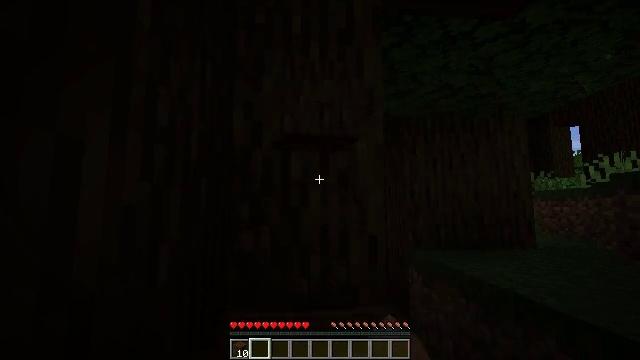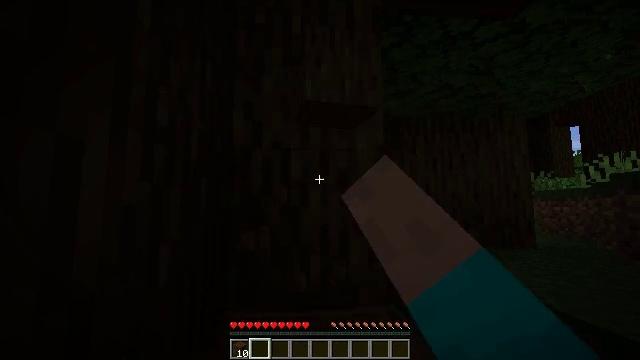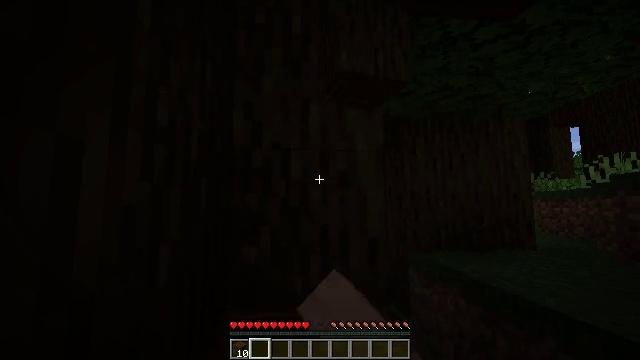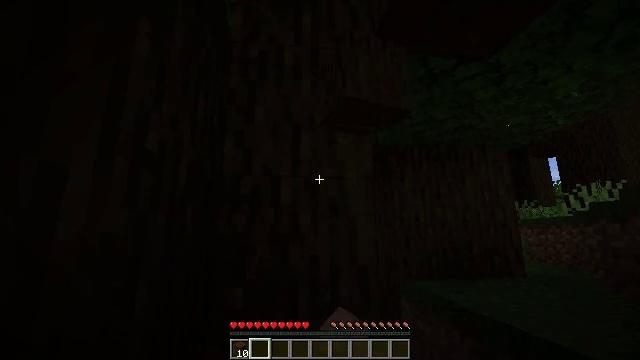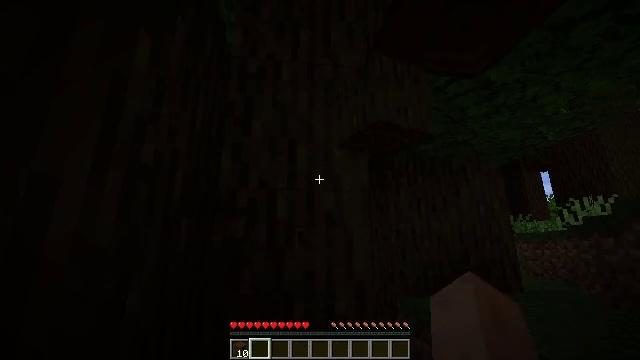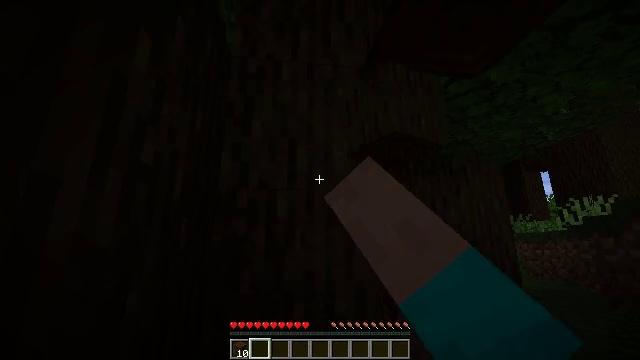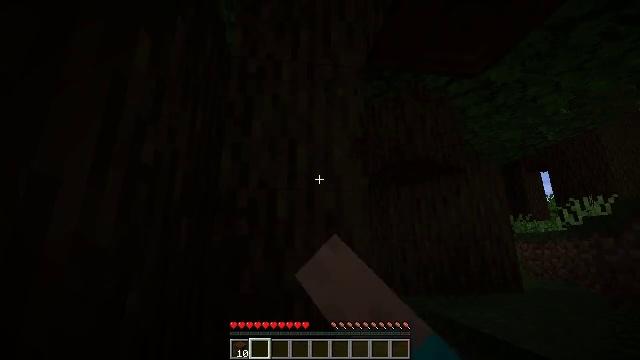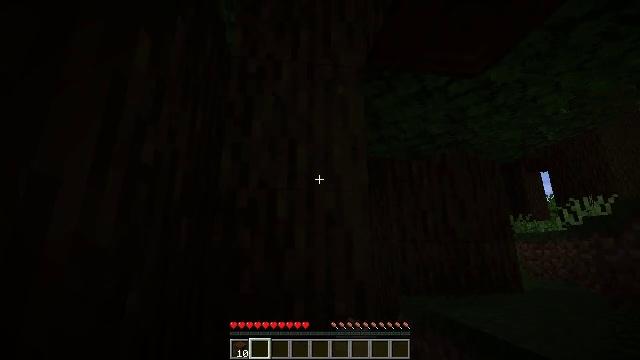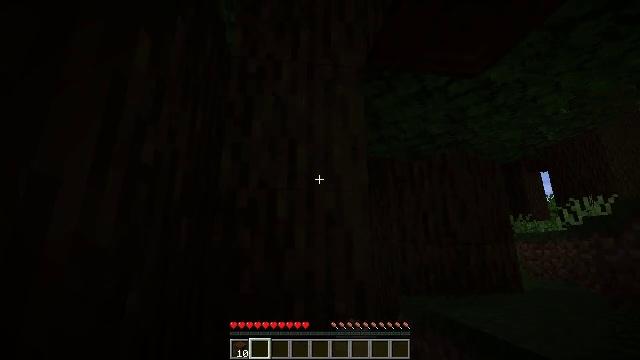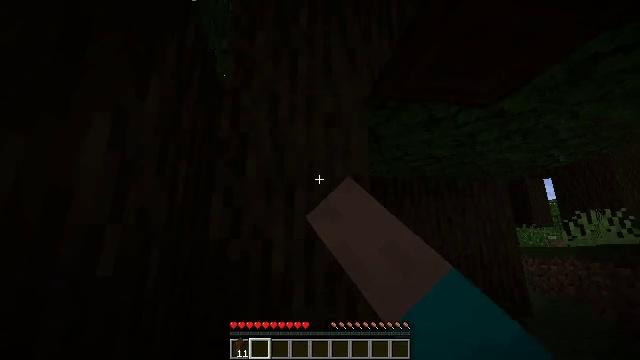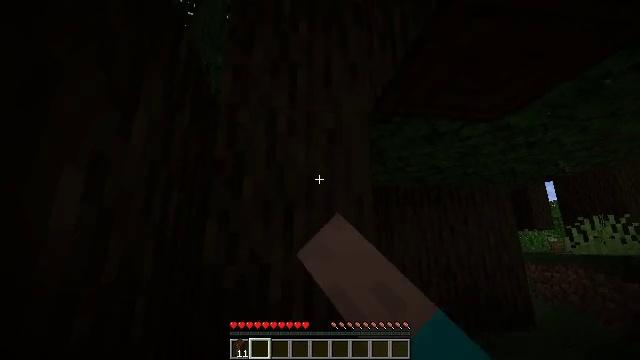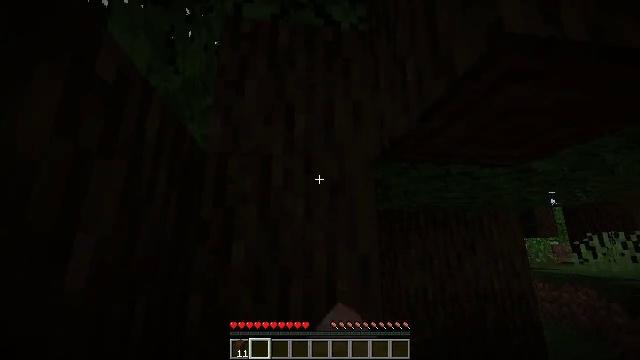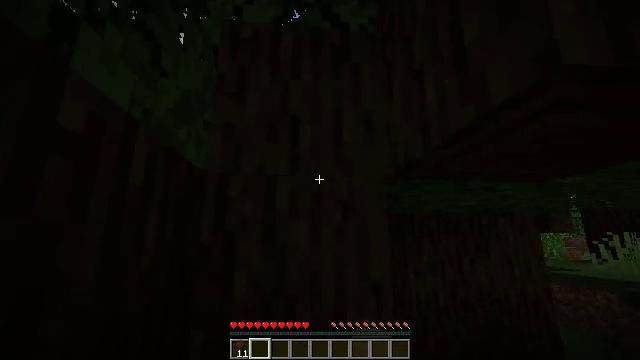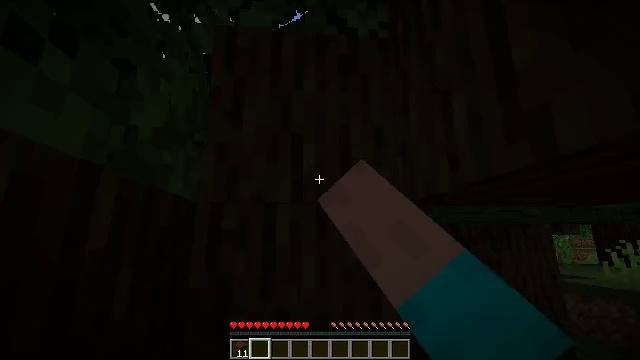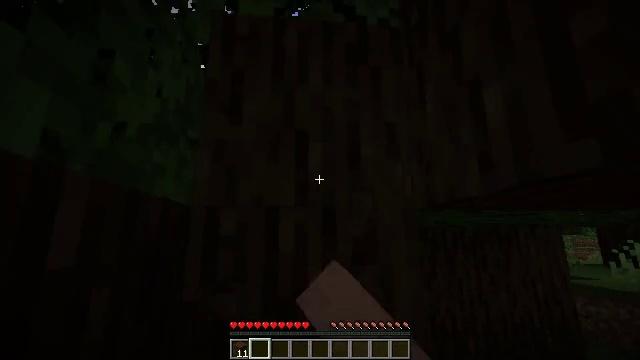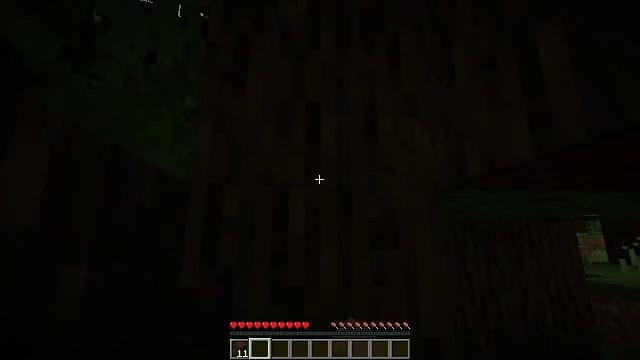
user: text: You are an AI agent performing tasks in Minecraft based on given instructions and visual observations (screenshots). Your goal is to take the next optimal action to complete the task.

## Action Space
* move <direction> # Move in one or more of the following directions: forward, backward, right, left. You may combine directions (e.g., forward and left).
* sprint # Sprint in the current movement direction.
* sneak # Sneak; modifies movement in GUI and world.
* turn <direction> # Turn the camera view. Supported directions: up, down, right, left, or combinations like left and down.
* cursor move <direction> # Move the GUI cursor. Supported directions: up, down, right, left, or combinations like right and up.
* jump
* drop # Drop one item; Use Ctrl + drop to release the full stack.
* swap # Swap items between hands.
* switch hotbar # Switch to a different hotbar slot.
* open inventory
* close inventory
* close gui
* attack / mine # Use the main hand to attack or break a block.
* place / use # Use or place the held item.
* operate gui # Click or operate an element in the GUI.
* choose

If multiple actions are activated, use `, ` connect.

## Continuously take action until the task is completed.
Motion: motion action
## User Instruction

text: Mine the dark oak log from a tree.
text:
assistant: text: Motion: attack / mine
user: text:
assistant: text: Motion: attack / mine
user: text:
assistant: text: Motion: turn right and up, attack / mine
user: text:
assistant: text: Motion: turn up, attack / mine
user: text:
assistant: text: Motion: attack / mine
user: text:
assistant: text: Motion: attack / mine
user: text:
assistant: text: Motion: attack / mine
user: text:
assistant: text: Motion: attack / mine
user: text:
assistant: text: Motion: move forward, attack / mine, jump
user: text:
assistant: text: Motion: move forward, attack / mine, jump
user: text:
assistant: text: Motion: move forward, attack / mine, jump
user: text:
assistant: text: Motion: move forward and move left, turn left and down, attack / mine, jump
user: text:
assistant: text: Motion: move forward and move left, attack / mine
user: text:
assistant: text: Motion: move forward and move left, attack / mine
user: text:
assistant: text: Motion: move forward and move left, attack / mine
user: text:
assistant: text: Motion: attack / mine
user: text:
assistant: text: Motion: attack / mine
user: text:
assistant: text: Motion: attack / mine
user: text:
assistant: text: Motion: attack / mine
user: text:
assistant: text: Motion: attack / mine
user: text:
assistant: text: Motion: attack / mine
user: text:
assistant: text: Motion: attack / mine
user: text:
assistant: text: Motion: attack / mine
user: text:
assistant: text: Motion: attack / mine
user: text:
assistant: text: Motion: attack / mine
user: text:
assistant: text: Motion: attack / mine
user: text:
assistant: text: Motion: attack / mine
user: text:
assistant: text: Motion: attack / mine
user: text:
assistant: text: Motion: attack / mine
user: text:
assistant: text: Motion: attack / mine